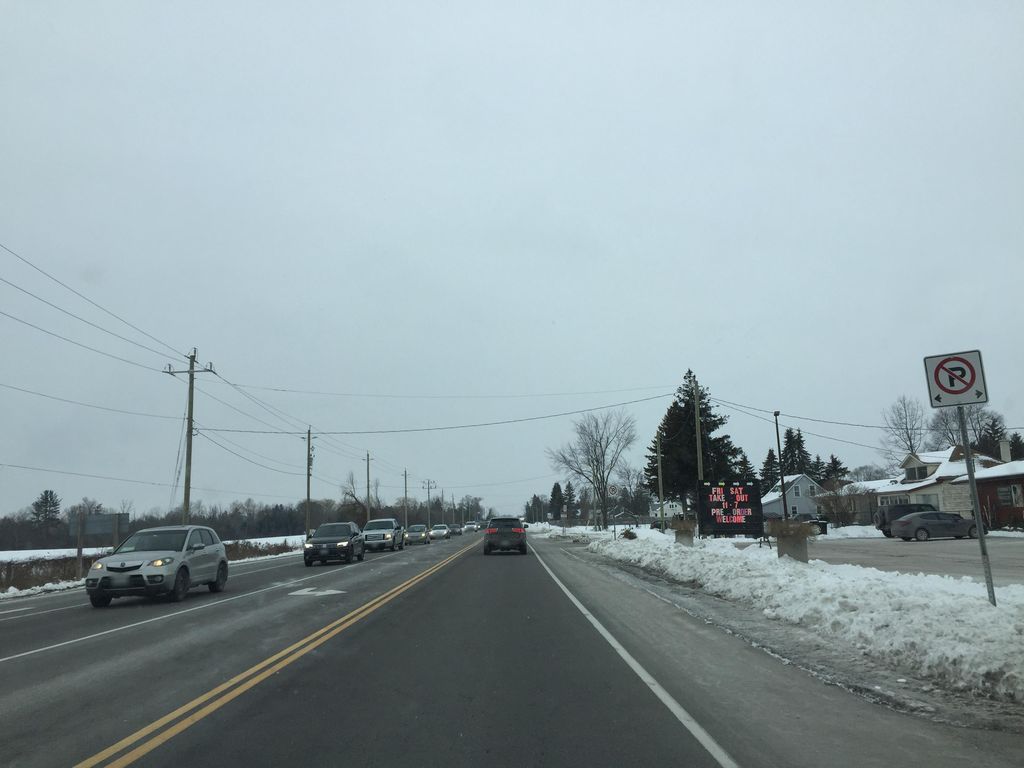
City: kitchener-waterloo